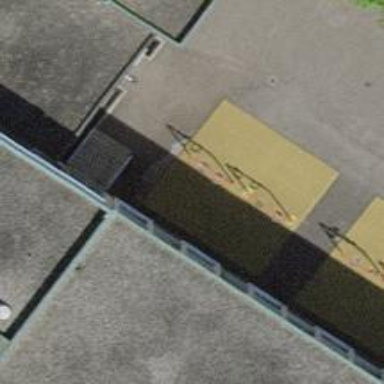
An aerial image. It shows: School.